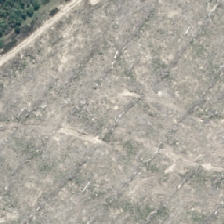
Land cover: harvested_forest